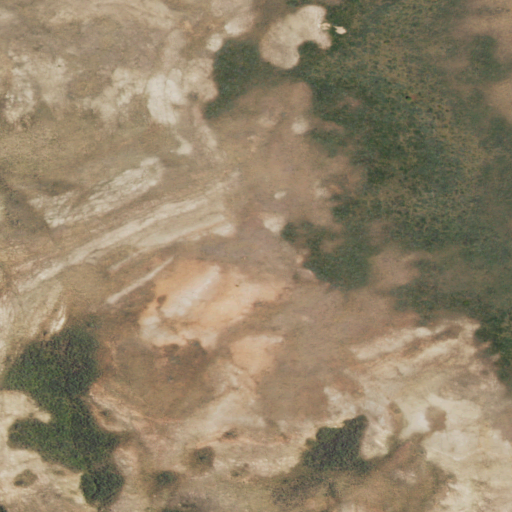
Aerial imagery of mountains in Wyoming named Mine Hills containing shrub and grassland